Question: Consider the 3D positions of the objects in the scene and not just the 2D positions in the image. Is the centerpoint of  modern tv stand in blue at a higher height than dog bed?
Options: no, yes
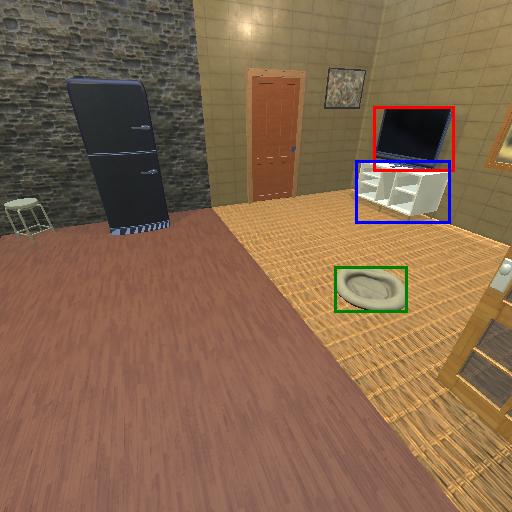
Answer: no